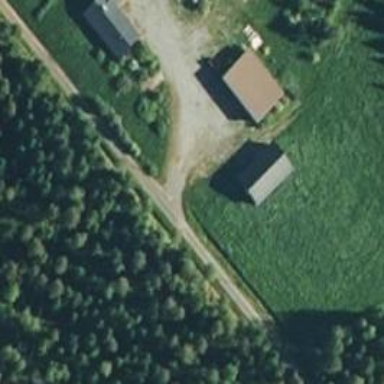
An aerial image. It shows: Unclassified road.